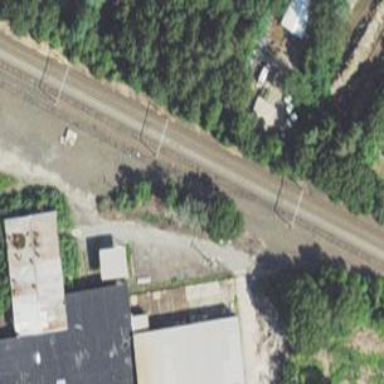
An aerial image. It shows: Railway track with contact lines for electrification.